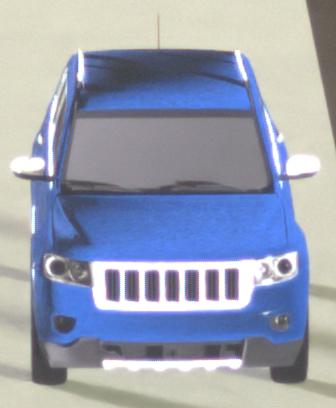
Make: Jeep
Model: Grand Cherokee
Detailed model: WK2
Model produced from: 2010
Model produced until: 2021
Doors: 5
Color: blue
Road condition: wet road
Daytime: midday
Contrast: medium contrast